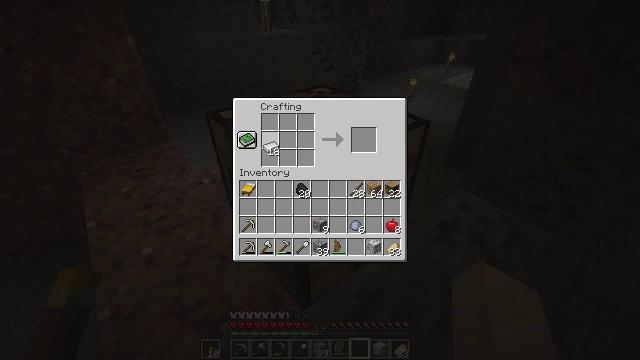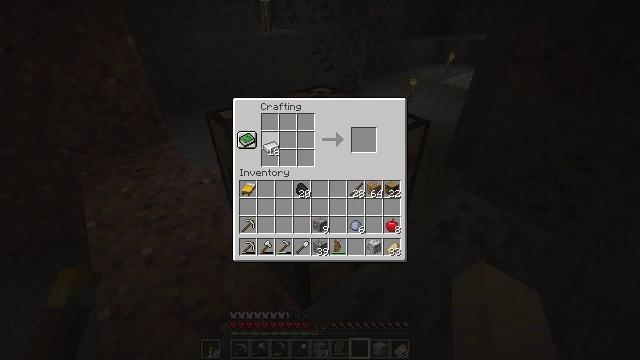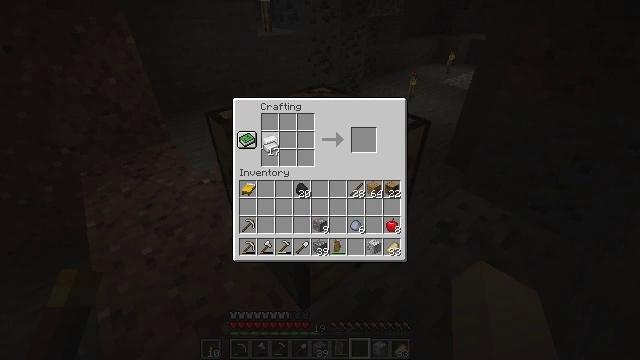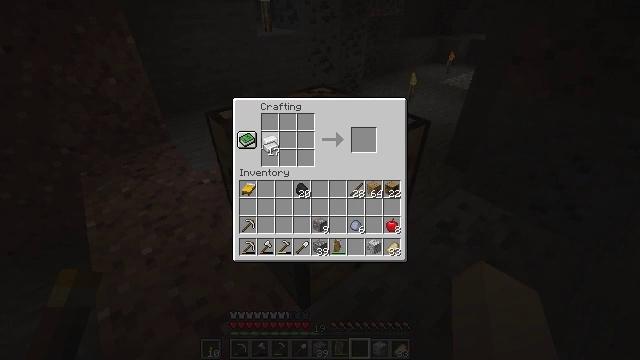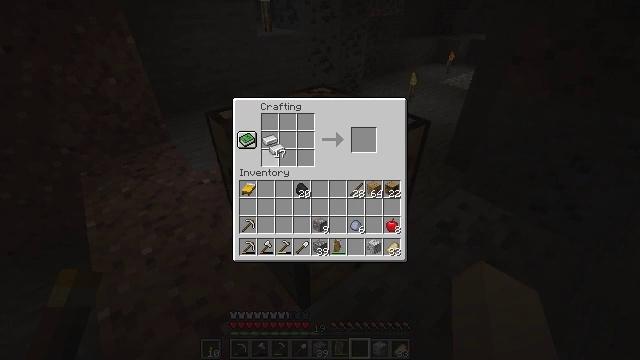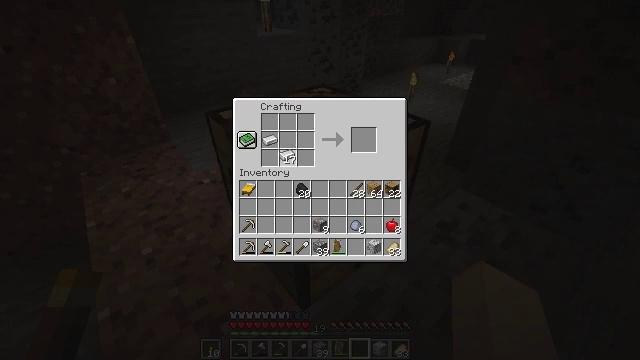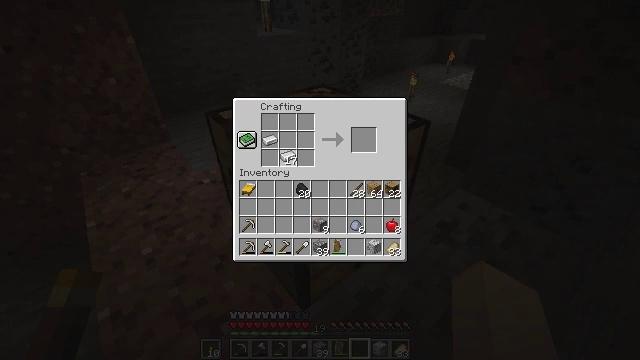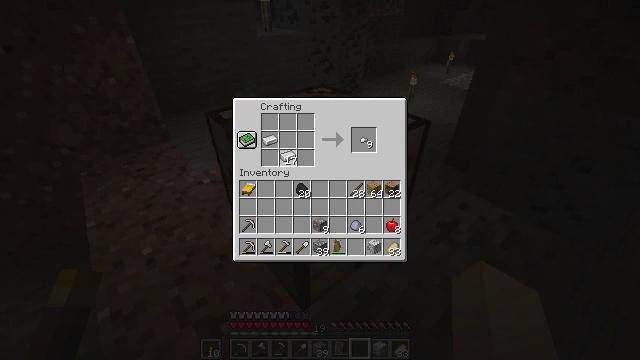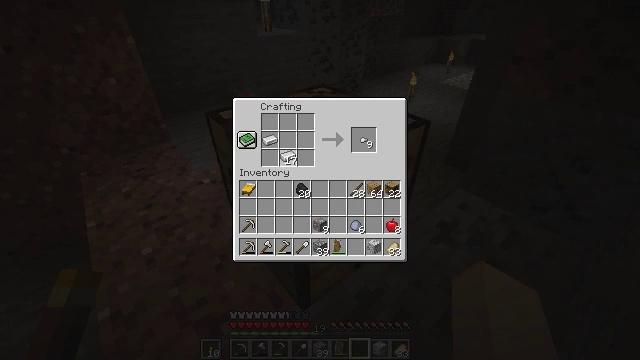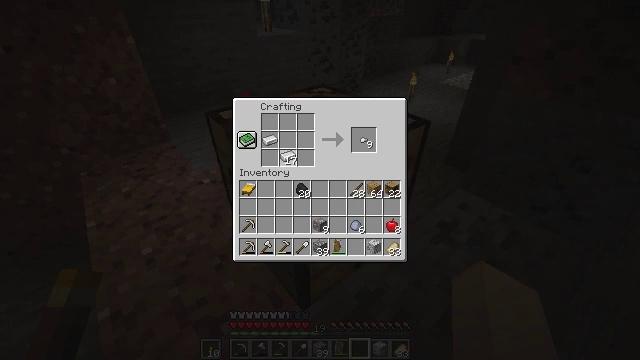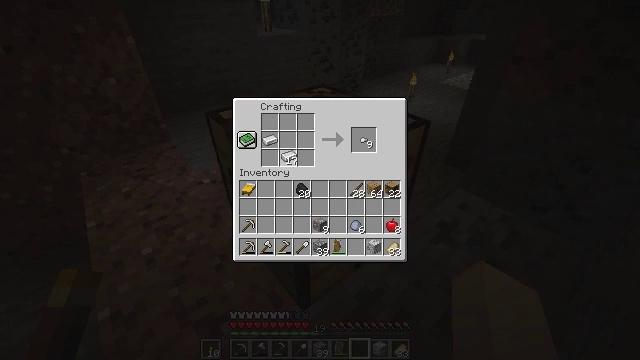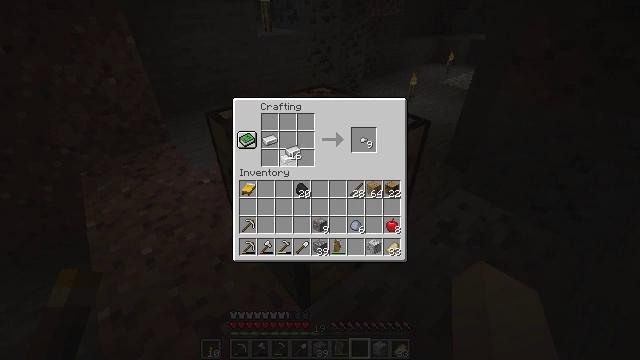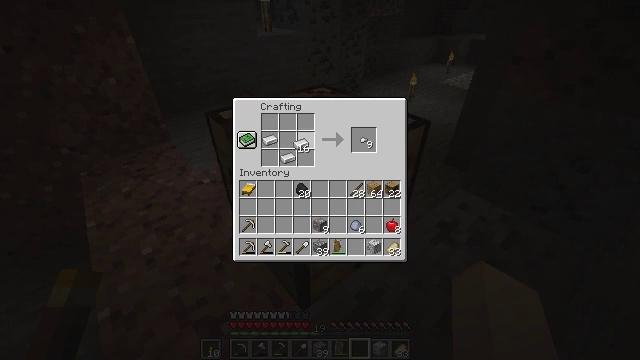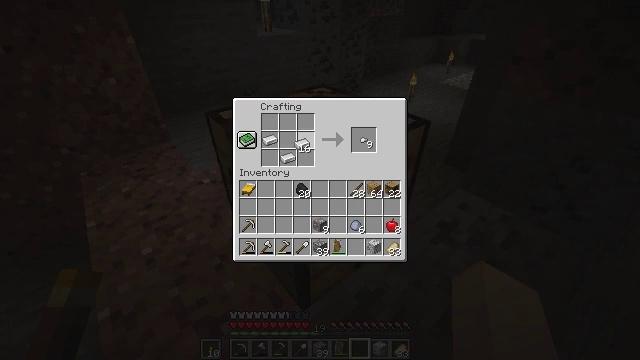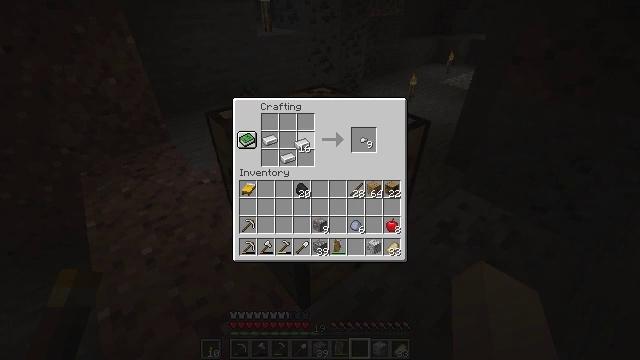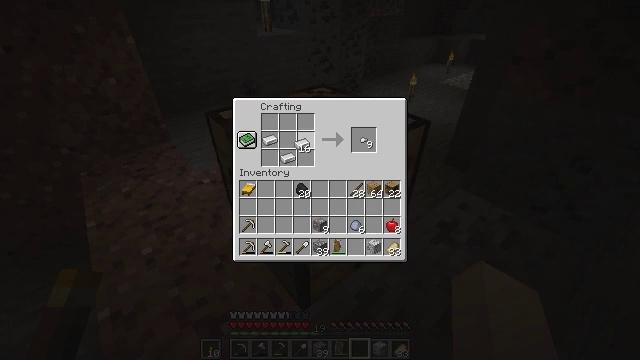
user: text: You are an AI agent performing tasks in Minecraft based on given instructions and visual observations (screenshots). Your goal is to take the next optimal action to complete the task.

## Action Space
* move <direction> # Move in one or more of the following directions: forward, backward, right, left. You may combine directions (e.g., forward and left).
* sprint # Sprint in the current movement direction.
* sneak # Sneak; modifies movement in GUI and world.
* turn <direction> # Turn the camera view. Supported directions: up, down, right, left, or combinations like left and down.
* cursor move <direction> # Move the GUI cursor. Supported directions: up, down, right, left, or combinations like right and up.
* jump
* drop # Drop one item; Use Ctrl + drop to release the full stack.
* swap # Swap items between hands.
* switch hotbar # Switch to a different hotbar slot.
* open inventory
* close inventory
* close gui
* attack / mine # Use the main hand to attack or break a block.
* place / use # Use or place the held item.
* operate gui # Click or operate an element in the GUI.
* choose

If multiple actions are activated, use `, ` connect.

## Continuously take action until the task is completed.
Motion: motion action
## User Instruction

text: Craft a bucket.
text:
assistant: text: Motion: choose
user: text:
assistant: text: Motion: no_op
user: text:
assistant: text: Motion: no_op
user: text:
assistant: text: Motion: no_op
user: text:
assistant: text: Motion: cursor move right
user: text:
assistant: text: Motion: no_op
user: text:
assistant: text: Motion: choose
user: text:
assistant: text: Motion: choose
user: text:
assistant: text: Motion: choose
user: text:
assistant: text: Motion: choose
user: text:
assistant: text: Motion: no_op
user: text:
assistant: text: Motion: cursor move right and up
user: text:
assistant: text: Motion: no_op
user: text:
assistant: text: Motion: no_op
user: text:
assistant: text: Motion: choose
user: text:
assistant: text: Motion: choose
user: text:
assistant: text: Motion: choose
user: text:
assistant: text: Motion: no_op
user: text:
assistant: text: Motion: cursor move down
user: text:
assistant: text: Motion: cursor move right and down
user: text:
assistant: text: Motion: cursor move down
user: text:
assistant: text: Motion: no_op
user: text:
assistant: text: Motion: no_op
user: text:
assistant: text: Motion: no_op
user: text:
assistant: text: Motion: operate gui
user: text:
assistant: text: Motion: operate gui
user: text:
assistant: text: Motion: no_op
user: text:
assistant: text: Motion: no_op
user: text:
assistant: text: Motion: no_op
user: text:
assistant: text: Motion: cursor move right and up